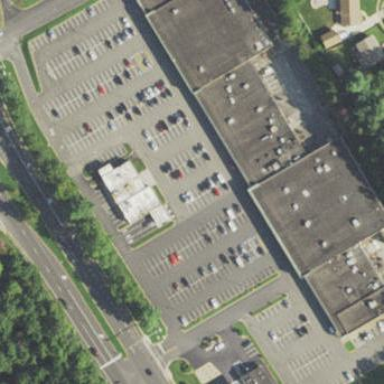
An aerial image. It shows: Retail area.